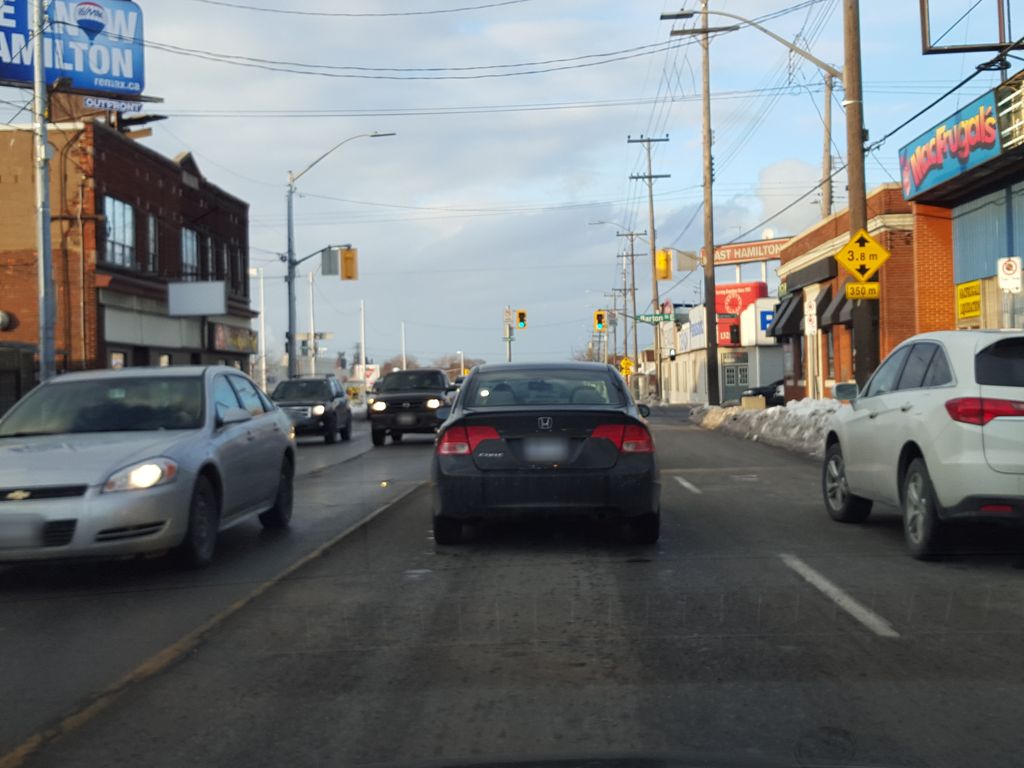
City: hamilton